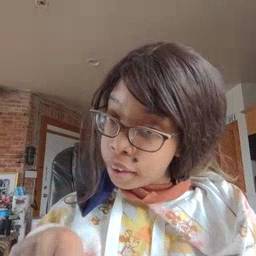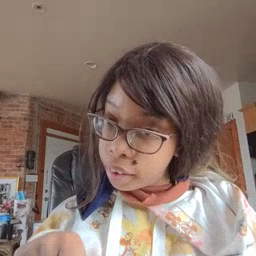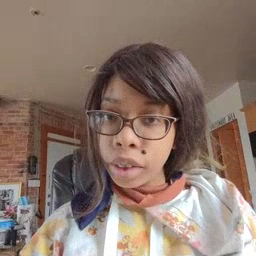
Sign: can